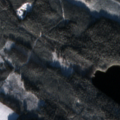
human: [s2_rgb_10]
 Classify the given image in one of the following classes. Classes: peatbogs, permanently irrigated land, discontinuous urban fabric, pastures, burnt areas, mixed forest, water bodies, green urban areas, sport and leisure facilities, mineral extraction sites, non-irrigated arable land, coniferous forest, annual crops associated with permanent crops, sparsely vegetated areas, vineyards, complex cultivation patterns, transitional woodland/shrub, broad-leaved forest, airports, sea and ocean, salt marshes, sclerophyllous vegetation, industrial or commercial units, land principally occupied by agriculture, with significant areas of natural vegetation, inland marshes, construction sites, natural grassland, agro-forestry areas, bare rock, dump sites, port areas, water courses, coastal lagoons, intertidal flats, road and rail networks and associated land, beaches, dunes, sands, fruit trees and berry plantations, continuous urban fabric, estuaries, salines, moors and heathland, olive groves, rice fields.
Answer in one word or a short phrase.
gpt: land principally occupied by agriculture, with significant areas of natural vegetation, coniferous forest, mixed forest, transitional woodland/shrub, water bodies